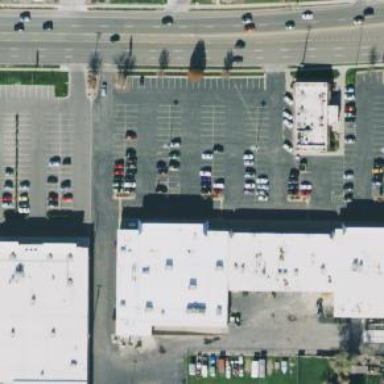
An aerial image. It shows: Supermarket.